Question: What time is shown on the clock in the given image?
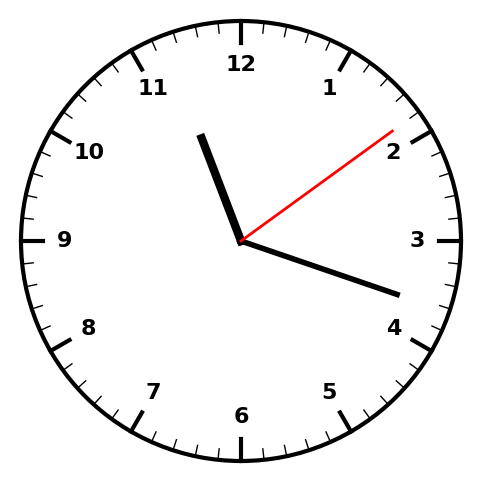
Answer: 11:18:09